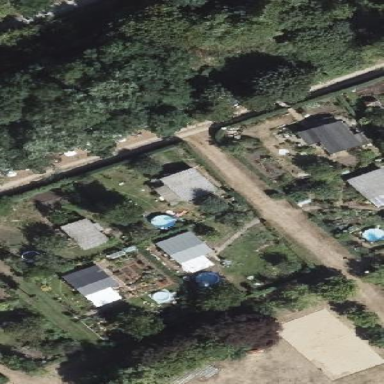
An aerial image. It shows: Plot in the allotments.